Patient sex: M
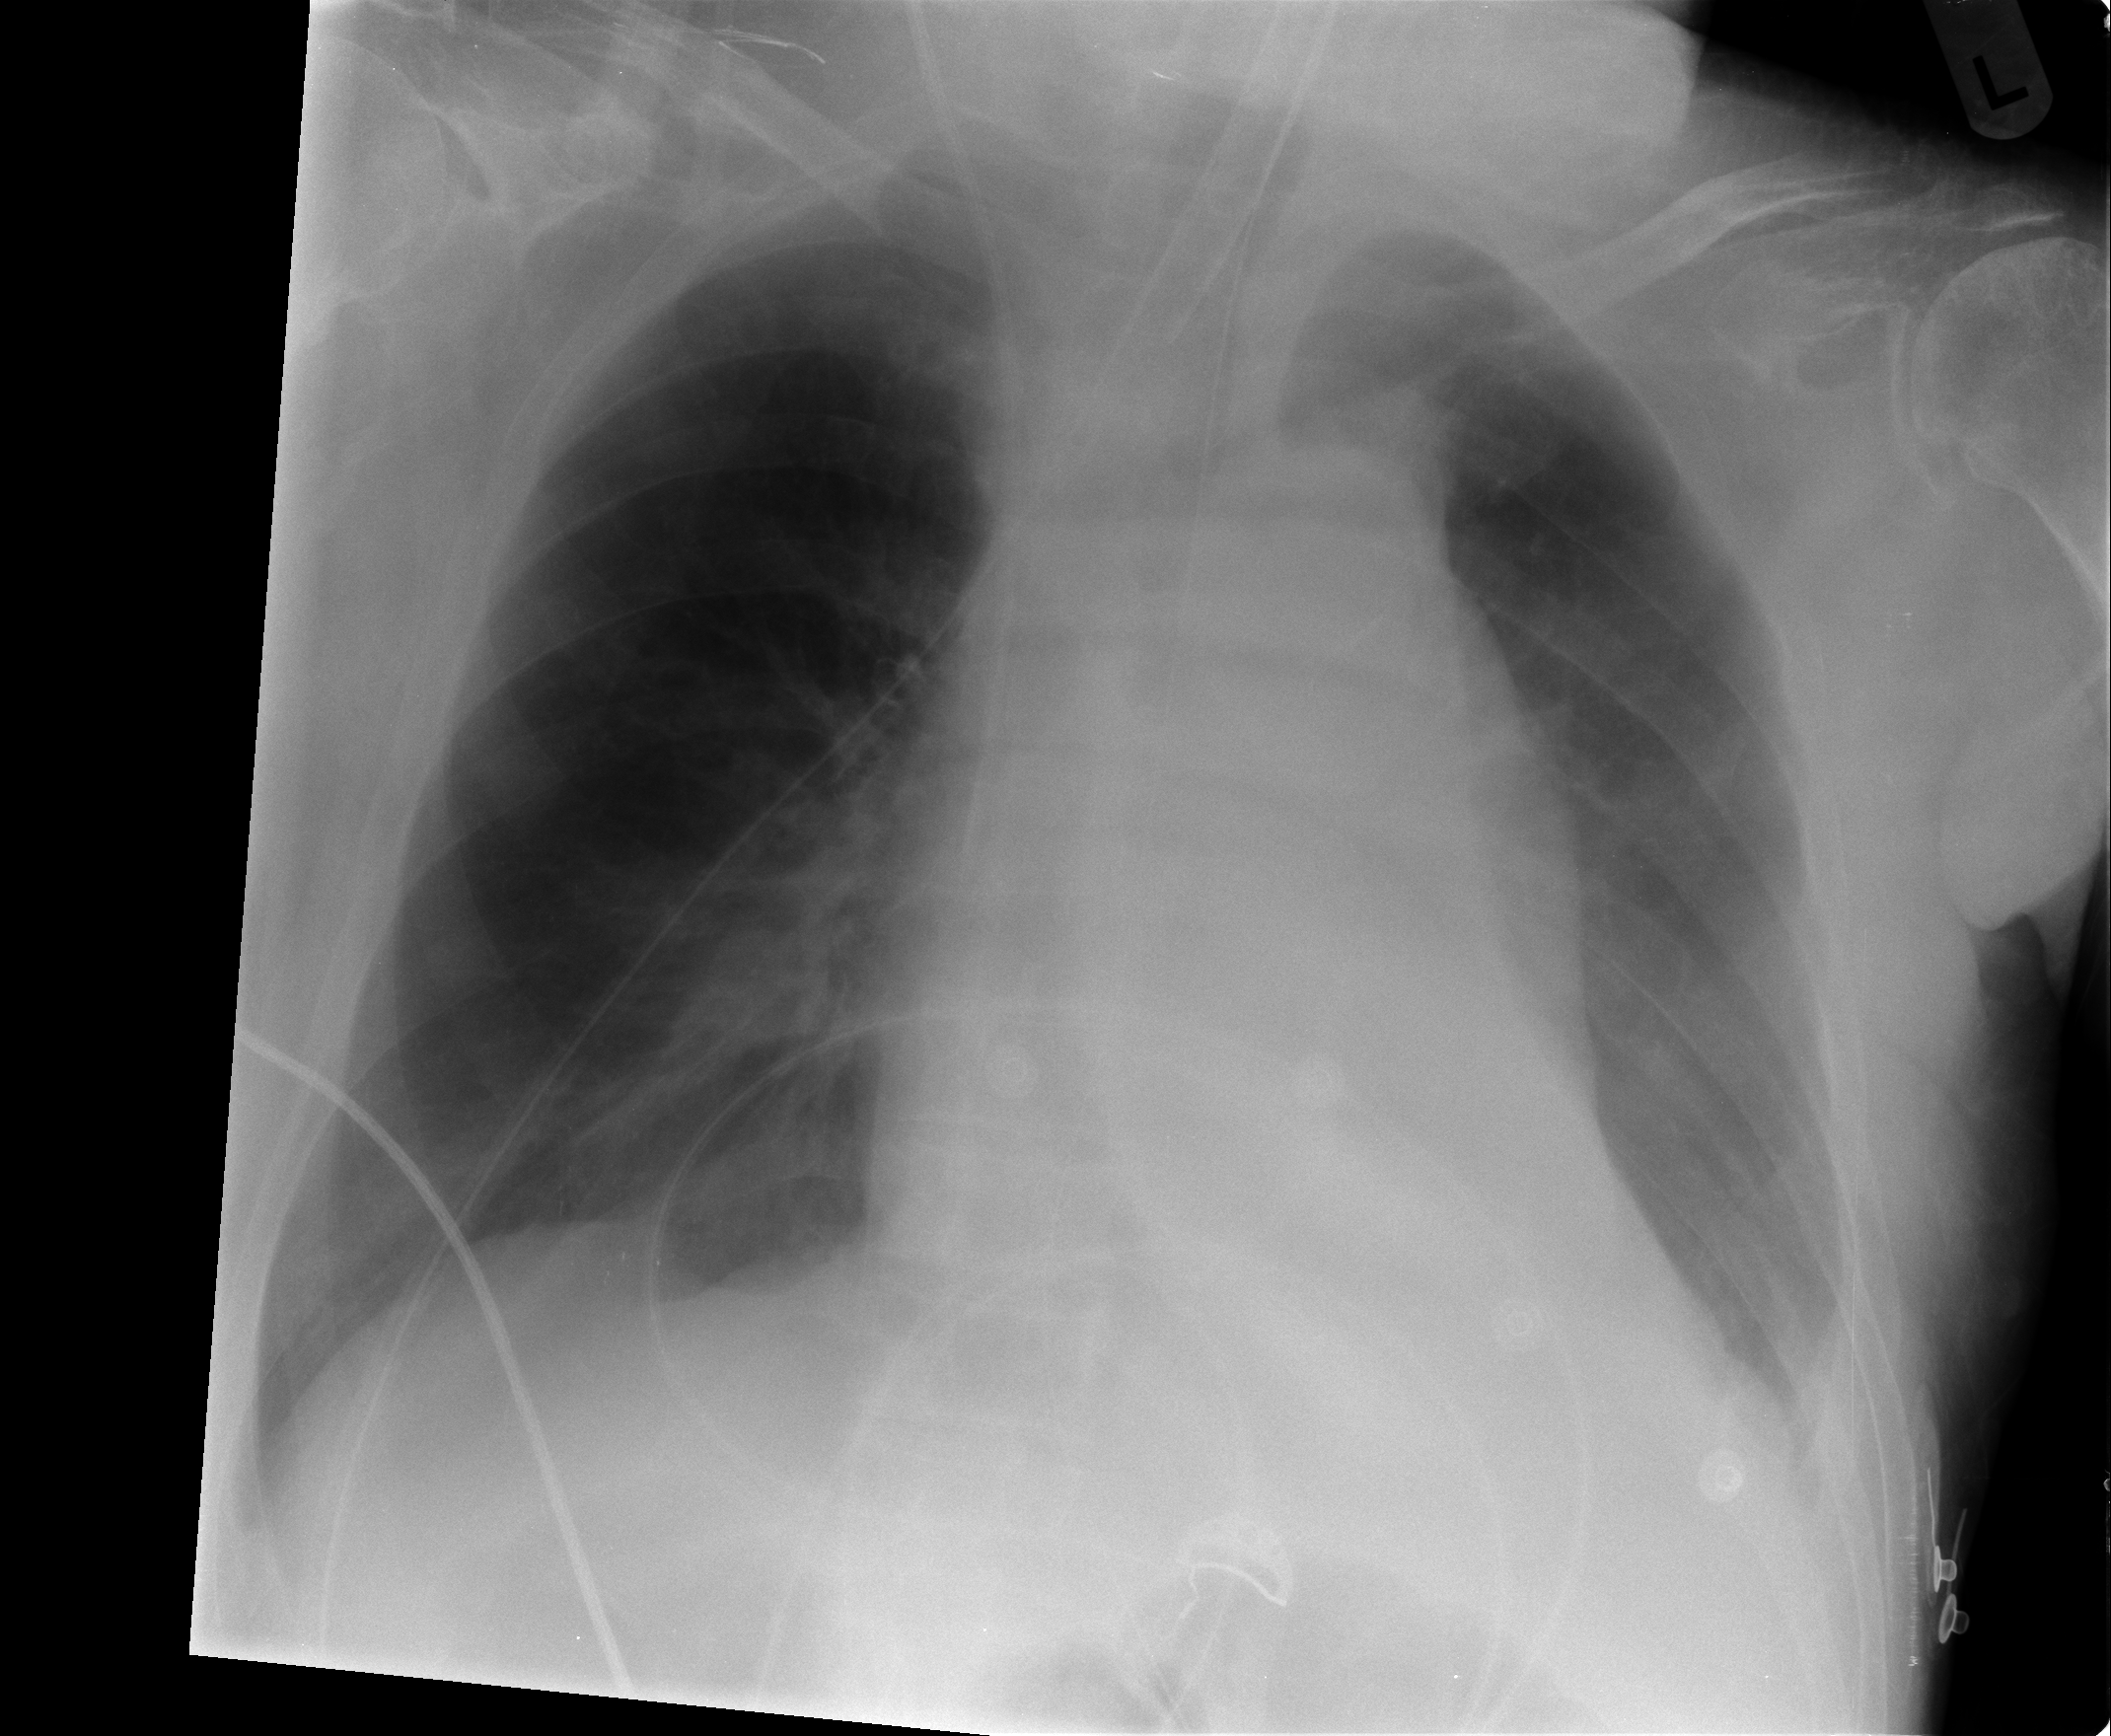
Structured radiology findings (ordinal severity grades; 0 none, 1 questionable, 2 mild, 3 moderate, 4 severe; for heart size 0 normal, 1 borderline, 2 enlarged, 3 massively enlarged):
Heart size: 0
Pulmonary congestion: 0
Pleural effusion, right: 0
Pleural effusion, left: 1
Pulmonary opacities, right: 0
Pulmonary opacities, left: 0
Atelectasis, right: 1
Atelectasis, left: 1